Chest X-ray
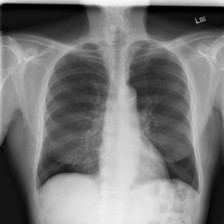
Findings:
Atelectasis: negative
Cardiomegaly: negative
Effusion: negative
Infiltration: negative
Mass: negative
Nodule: negative
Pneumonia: negative
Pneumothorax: negative
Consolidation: negative
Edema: negative
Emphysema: negative
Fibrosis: negative
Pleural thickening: negative
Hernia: negative